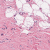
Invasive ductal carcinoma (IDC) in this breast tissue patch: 0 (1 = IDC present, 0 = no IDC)